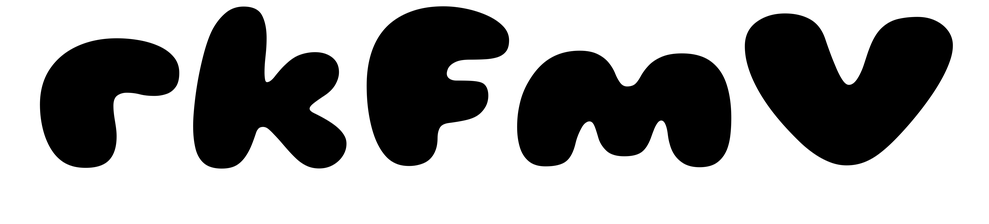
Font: Gluten_Black